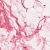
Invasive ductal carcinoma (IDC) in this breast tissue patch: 0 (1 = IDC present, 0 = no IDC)